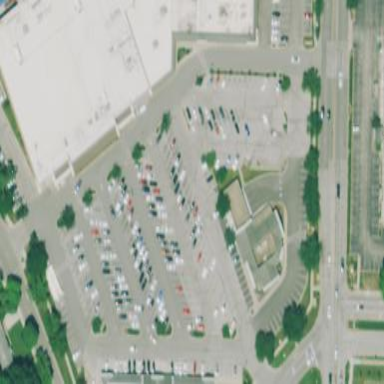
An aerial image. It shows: Retail area.